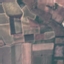
Land use / land cover class: PermanentCrop